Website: walmart
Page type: store-pickup
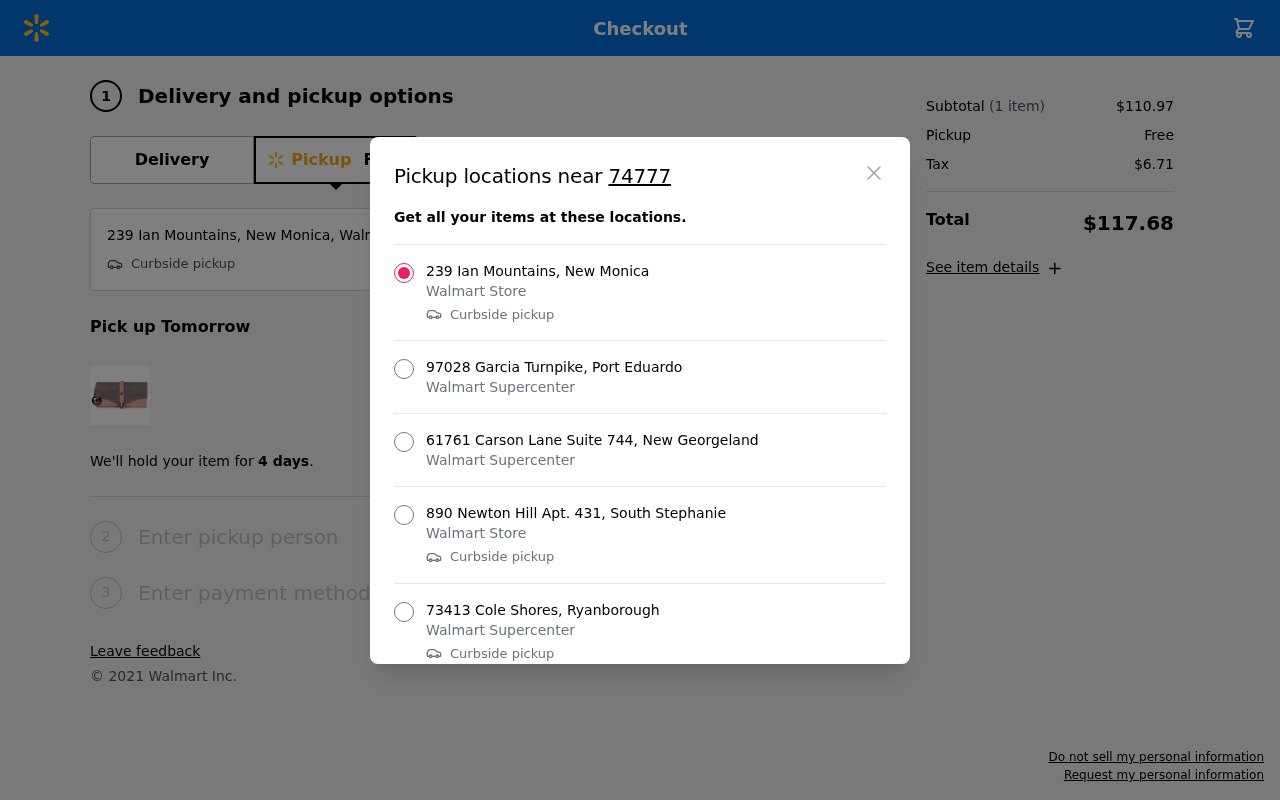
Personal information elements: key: PII_LOCATION1_CITY
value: New Monica
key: PII_LOCATION1_STREET
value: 239 Ian Mountains
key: PII_LOCATION2_CITY
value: Port Eduardo
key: PII_LOCATION2_STREET
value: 97028 Garcia Turnpike
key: PII_LOCATION3_CITY
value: New Georgeland
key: PII_LOCATION3_STREET
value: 61761 Carson Lane Suite 744
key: PII_LOCATION4_CITY
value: South Stephanie
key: PII_LOCATION4_STREET
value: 890 Newton Hill Apt. 431
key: PII_LOCATION5_CITY
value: Ryanborough
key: PII_LOCATION5_STREET
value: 73413 Cole Shores
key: PII_POSTCODE
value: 74777
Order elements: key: ORDER_NUM_ITEMS
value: (1 item)
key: ORDER_SUBTOTAL
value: $110.97
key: ORDER_SHIPPING_COST
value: Free
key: ORDER_TAX
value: $6.71
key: ORDER_TOTAL
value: $117.68